Field crop: maize
Growth stage: 2
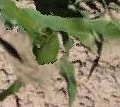
Species: maize